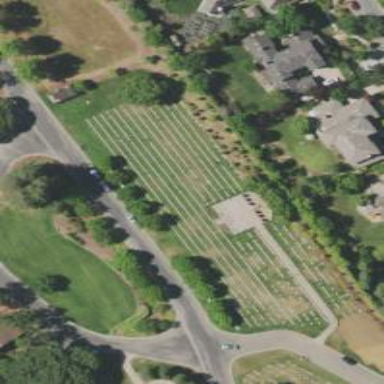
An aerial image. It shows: Historical site featuring war memorial.